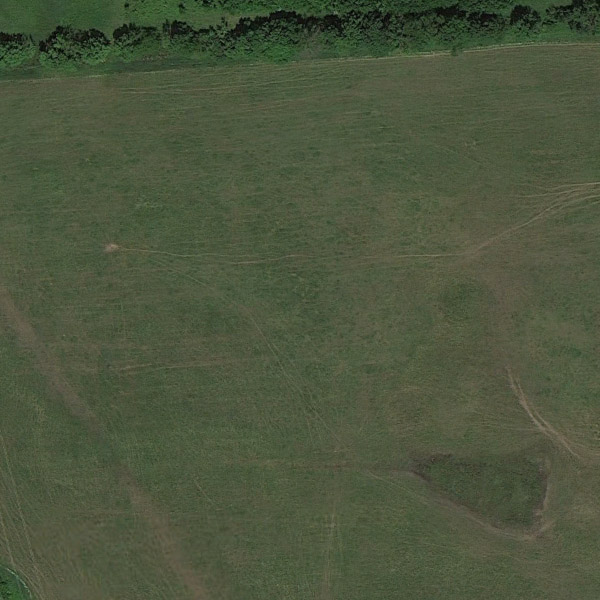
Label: Meadow